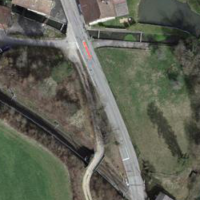
EUNIS habitat code: 54
Species observed at this site:
Symphoricarpos albus